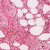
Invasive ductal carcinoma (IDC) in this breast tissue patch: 0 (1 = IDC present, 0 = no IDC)